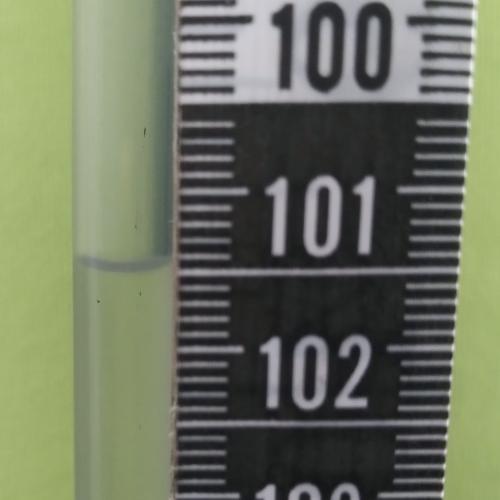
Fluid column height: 101.5 cm